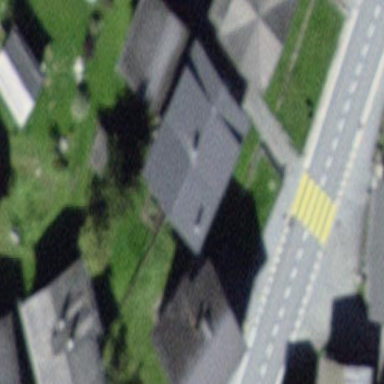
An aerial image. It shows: Simple house.